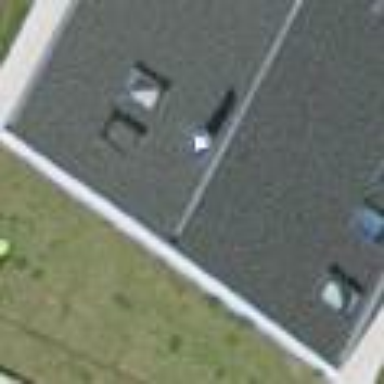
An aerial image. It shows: View of roof of building.